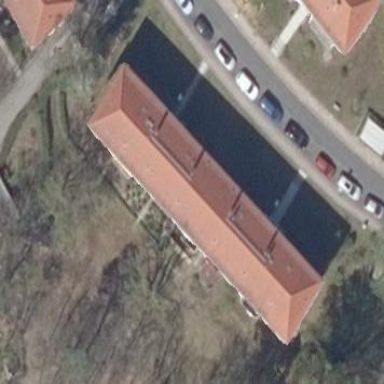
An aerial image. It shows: Historic apartment building with hipped red roof made of roof tiles.